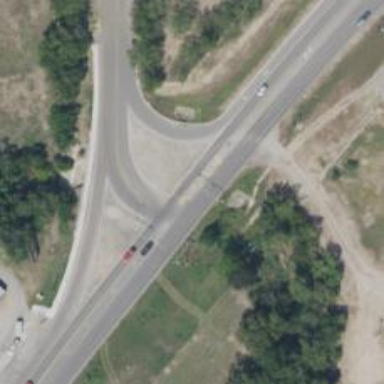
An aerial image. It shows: Tertiary link road with asphalt surface.